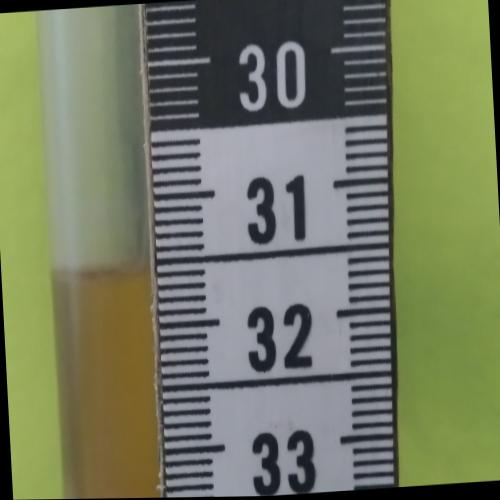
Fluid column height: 31.6 cm